Question: I have an XSD defined for a messaging application. As part of the message payload, I need to require that, for one of my elements, the content be an XSL stylesheet. This is used later in applying an XSL transformation to generate the final formatted output. Please note that the payload of the XSL stylesheet is an end-user decision, thus I cannot simply make an XSD to validate its contents. Ideally, it would be great if there was an XSD for HTML, because I would simply use that as the namespace for the non-XSL content in the stylesheet!
Thus, I did this (this is only part of the XSD, but you get the ideas):
'''
<?xml version="1.0" encoding="Windows-1252"?>
<xs:schema targetNamespace="http://schemas.mycorpname.com/notification"
attributeFormDefault="unqualified" elementFormDefault="qualified"
xmlns:xs="http://www.w3.org/2001/XMLSchema"
xmlns:xsl="http://www.w3.org/1999/XSL/Transform"
xmlns="http://schemas.mycorpname.com/notification">
<xs:import namespace="http://www.w3.org/1999/XSL/Transform" />
<xs:complexType name="renderinginstructions">
<xs:sequence>
<xs:element ref="xsl:stylesheet"></xs:element>
</xs:sequence>
</xs:complexType>
</xs:schema>
'''
This works great, and forces the consumers to include an XSL stylesheet inside the '<renderinginstructions>' element.
Most of the time, the XSL stylesheet should include tags to output a valid HTML document. However, when I place child elements into the stylesheet definition, I get this error from Visual Studio:

If I want to require the presence of an embedded XSL stylesheet (and not any other content!), did I create my XSD properly? What else can I do? I don't like this warning.
Here is an example of the type of document that induces this warning.
> "Could not find schema information for the element
'<URL>'".
'xmlns=""'
'''
<?xml version="1.0"?>
<notification xmlns="http://schemas.mycorpname.com/notification">
<renderinginstructions>
<xsl:stylesheet version="1.0" xmlns:xsl="http://www.w3.org/1999/XSL/Transform" xmlns="">
<xsl:template match="/">
<html>
<head>This is the head</head>
<body>This is the body.</body>
</html>
</xsl:template>
</xsl:stylesheet>
</renderinginstructions>
</notification>
'''
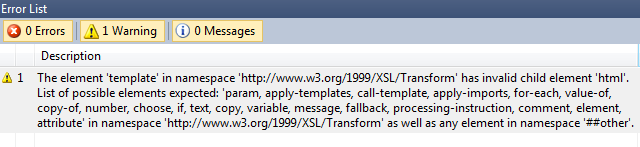
Answer: Just to update this: I ended up just dealing with the warning.